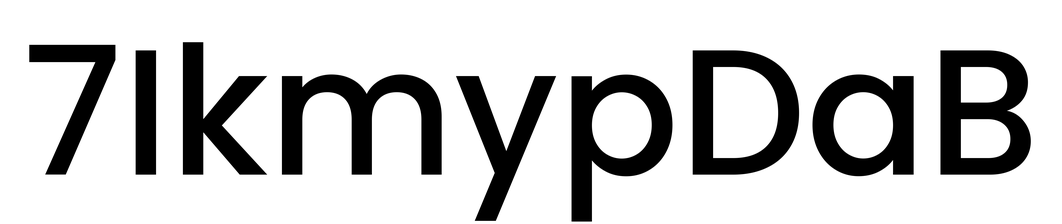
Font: Poppins-Medium